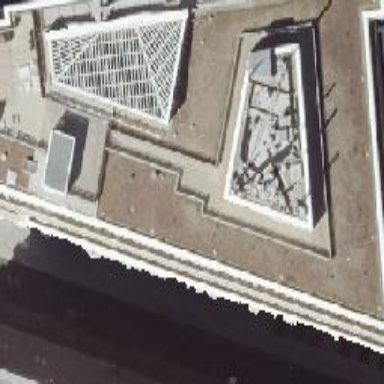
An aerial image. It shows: Building with flat grey roof made of gravel material. The building has sandy brown color.